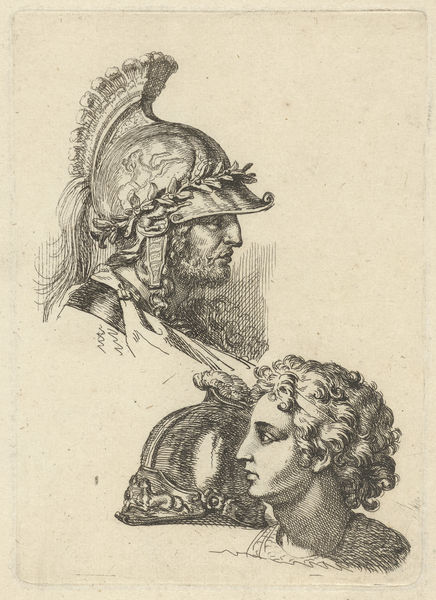
Titel: Twee studiekoppen
Künstler: Gerard de Lairesse
Standort: Amsterdam
Institution: Rijksmuseum
Schlagwörter: feathers, hat, men, military, people, soldier, soldiers, white, black, face, figures, hair, nose, old, portrait, woman, profile, greek, man, roman, armor, armour, eyes, helmet, side, drawing, paper, chin, mouth, illustration, sketch, beard, youth, laurel, leaves, neck, wreath, rome, draft, study, pencil, eye, horse, hero, headband, goat, relief, tan, heads, engraved, hood, helmets, warriors, saddle, curly hair, curly, plume, mneck, helmat